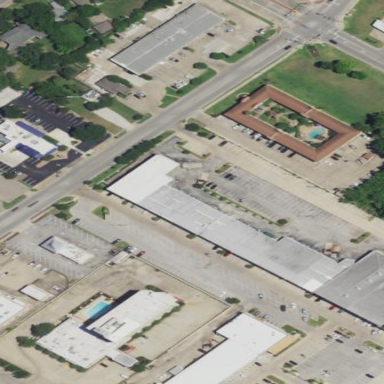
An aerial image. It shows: Commercial building.